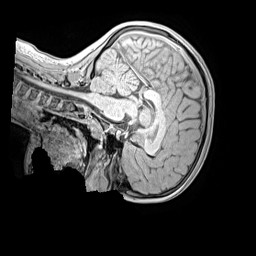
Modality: MP2RAGE
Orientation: sagittal
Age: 11
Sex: female
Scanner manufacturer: siemens
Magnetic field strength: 3 T
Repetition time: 4 s
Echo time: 0.00299 s